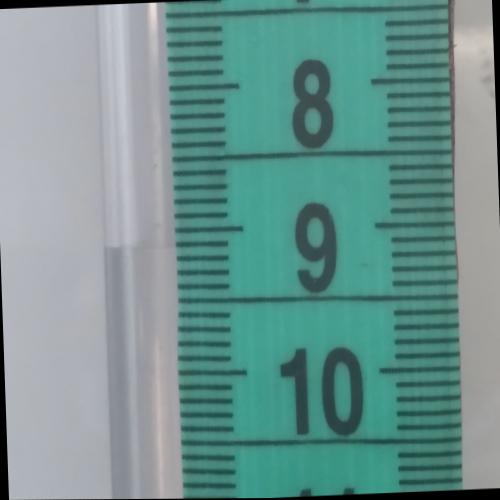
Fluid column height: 9.1 cm